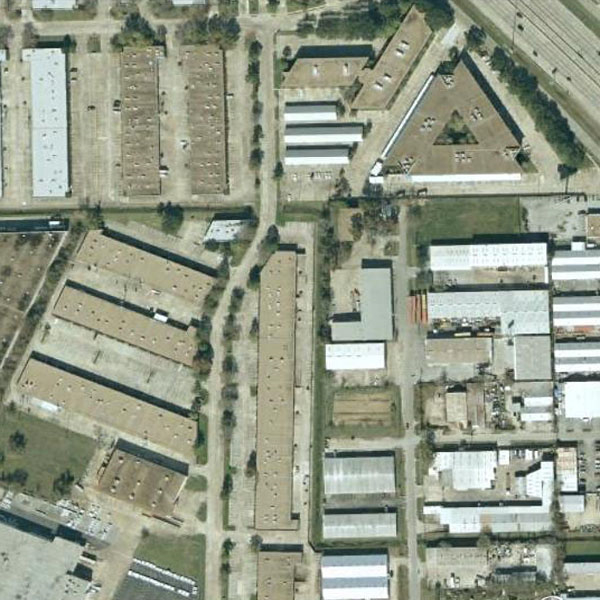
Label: Industrial